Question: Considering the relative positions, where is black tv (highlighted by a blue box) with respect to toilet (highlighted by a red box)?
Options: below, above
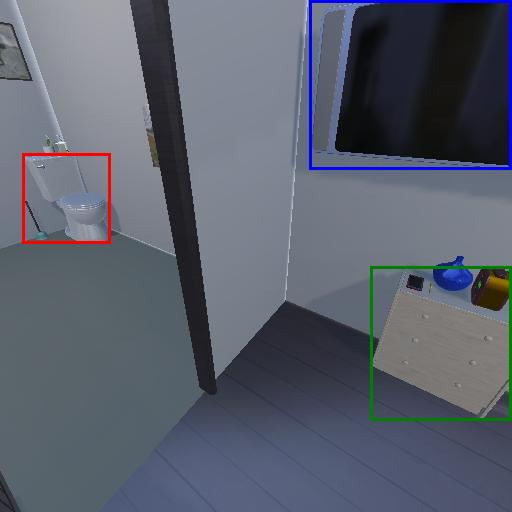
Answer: below